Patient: sex M, age 47
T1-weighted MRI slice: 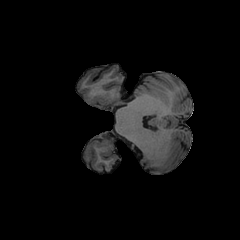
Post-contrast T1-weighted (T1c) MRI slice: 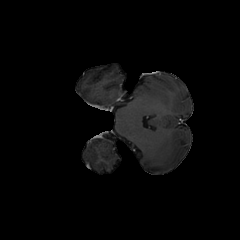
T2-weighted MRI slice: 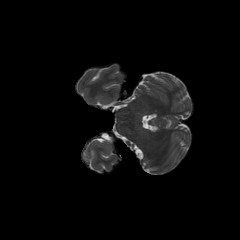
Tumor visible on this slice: no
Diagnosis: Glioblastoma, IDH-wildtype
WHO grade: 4